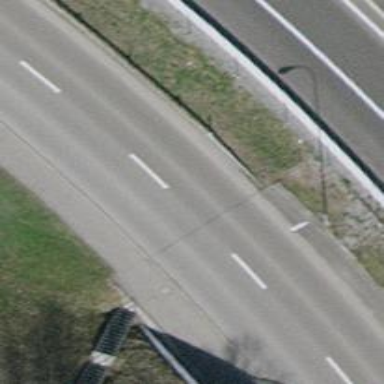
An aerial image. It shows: Metal steps on the road.